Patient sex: M
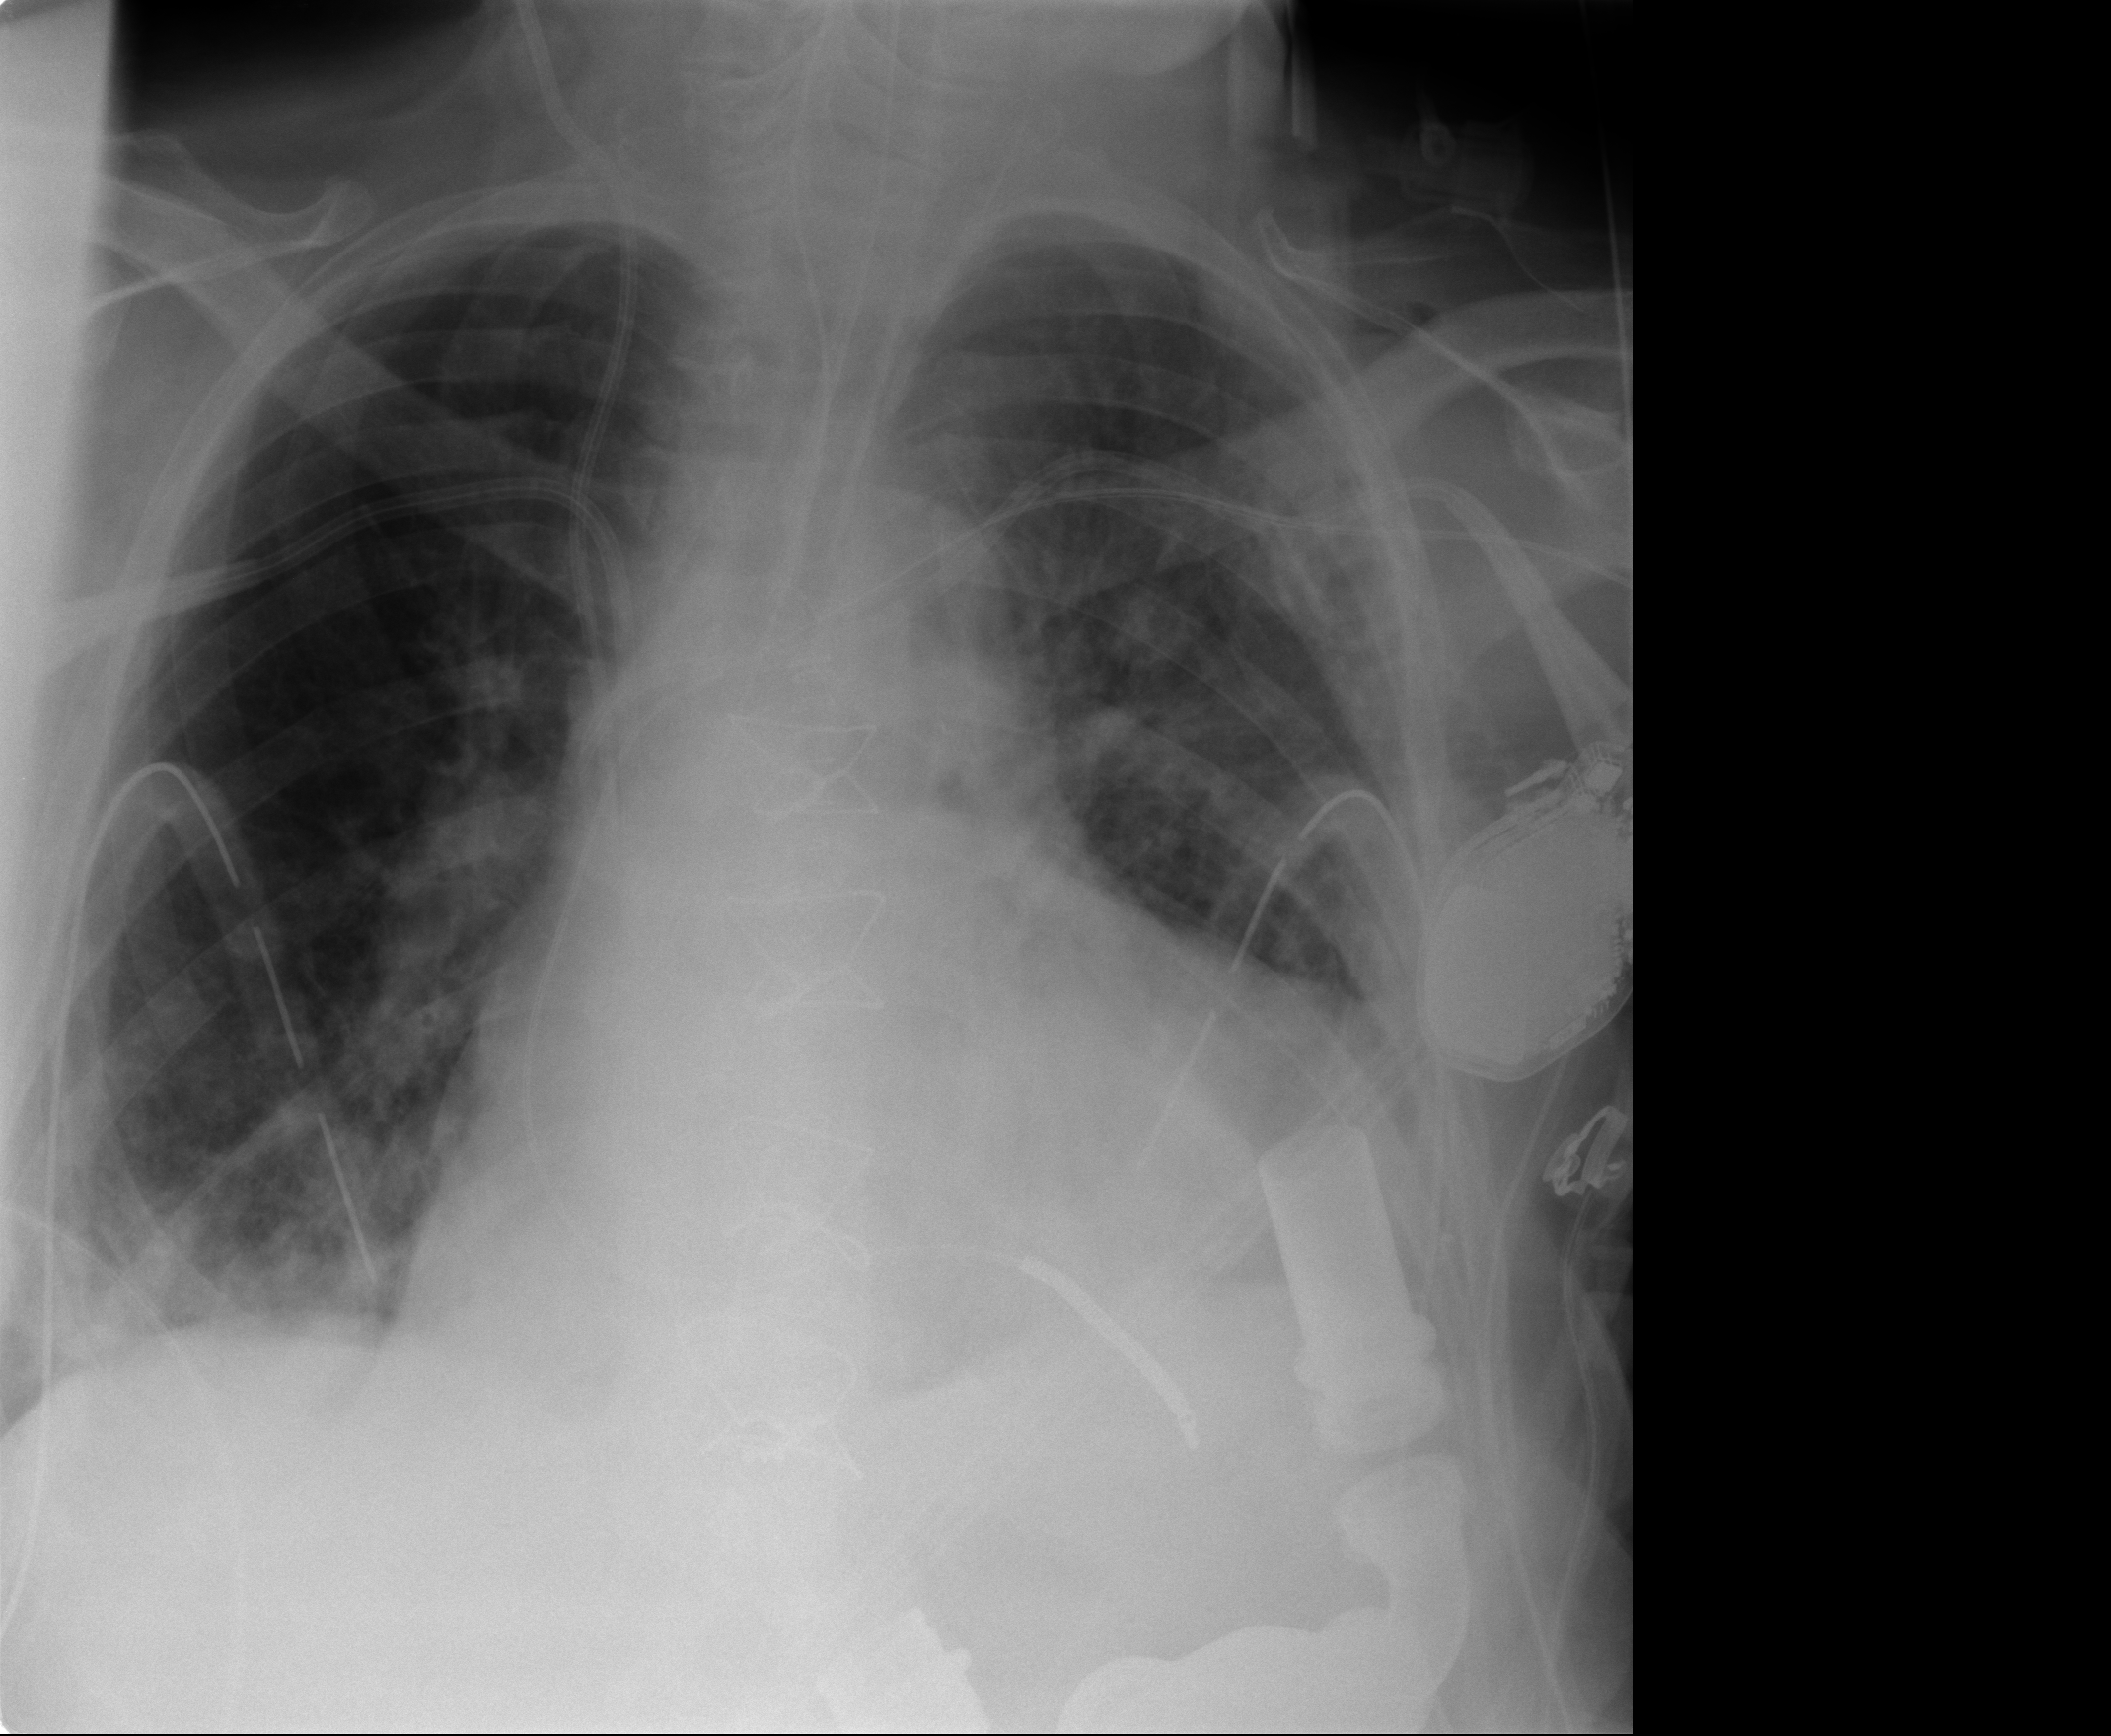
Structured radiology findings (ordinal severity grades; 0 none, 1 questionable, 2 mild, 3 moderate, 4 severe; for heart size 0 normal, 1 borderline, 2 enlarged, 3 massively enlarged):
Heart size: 3
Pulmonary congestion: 2
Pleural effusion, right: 1
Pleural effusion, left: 1
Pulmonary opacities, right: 2
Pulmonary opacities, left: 2
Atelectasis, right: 2
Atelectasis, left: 2